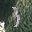
Label: 3